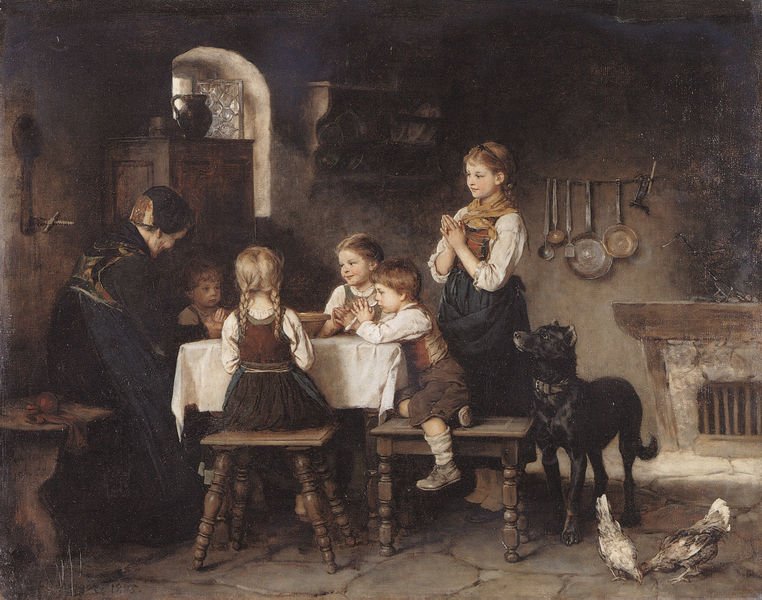
Titel: Tischgebet
Künstler: Franz von Defregger
Standort: Leipzig
Institution: Museum der Bildenden Künste
Schlagwörter: blau, dunkel, feder, fuß, gemälde, gott, schatten, vogel, weiß, mädchen, braun, fenster, frau, grau, haar, hell, holz, kleid, kleider, licht, raum, schwarz, stuhl, stühle, szene, tisch, tische, tür, zimmer, ölbild, blick, haus, hund, rot, schal, tier, tiere, tuch, haube, rock, blond, gesichter, hose, regal, wand, arm, arme, federn, kleidung, schüssel, stein, steine, taube, teller, holland, hände, innenraum, möbel, tischdecke, tischtuch, öl, vögel, gitter, boden, gewand, haare, interieur, stickerei, tücher, decke, familie, kind, mutter, vater, bauern, genre, kamin, kinder, kreis, ofen, rund, krug, vase, beine, fell, apfel, kopfbedeckung, topf, bein, schrank, leiste, genrebild, fußboden, halsband, röcke, schuhe, zöpfe, buben, hosen, jungen, mauer, tag, baby, bank, hocker, schemel, ölgemälde, essen, löffel, tafel, einfach, spielen, kopftuch, zopf, halstuch, stube, junge, weste, freude, bauer, geschwister, schwestern, töpfe, wände, eingang, ärmlich, gefäß, schwein, bayern, religion, amme, tageslicht, tauben, geschirr, fliesen, kreise, staub, fliese, beten, gebet, schuh, schwester, frieden, mahl, mahlzeit, bänke, tracht, küche, abendessen, tischgebet, krüge, mauern, stuhlbein, stuhlbeine, dogge, thoma, leder, andacht, bauernhaus, regale, esse, huhn, zeit, brüder, steinboden, gefäße, bauernfamilie, oma, kelle, lichtschein, grossmutter, steinplatten, leisten, gedrechselt, geschnitzt, natürlich, bruder, bauernstube, hühner, herd, mödchen, bord, bauernszene, zuhause, pfanne, pfannen, kellen, speise, holzschemel, steinplatte, mama, russ, verhältnisse, gemeinsamkeit, pfannenknecht, hocher, erzähen, ank, rkinder, fußbpden, klkelle, schwestrmutter, wohnküche, esszimmertisch, tischgebebeten, njungen, ffamilie